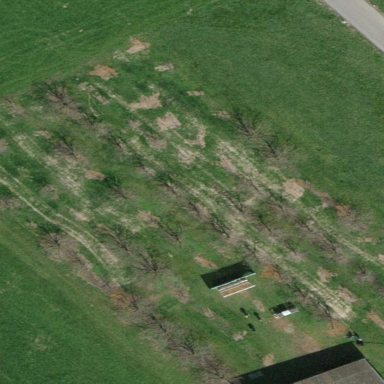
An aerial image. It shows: Orchard.